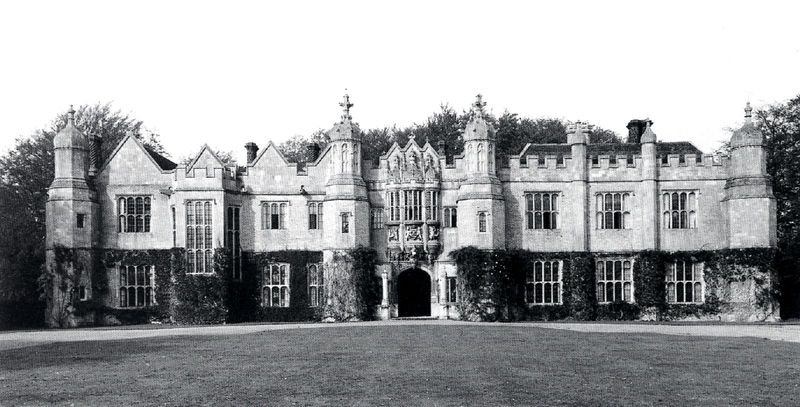
Titel: Hengrave Hall, Suffolk
Standort: (GB Suffolk) (EU - GB - Suffolk)
Schlagwörter: himmel, bäume, fenster, grau, tür, anlage, dach, gebäude, gras, haus, park, rasen, schloss, wiese, architektur, stein, england, front, wald, kamine, garten, ranken, ansicht, fassade, verlassen, dächer, giebel, symmetrie, tor, zinnen, foto, fotografie, eingang, erker, kreuz, kuppeln, türmchen, türme, palast, groß, schwarz-weiß, portal, efeu, doppelturm, könige, königlich, landsitz, entree, vorplatz, schwrzweiß, riesig, neogotik, neugotisch, tudor, manor, gefächert, waldschloss, entreee, hofsitz, schwrzweißfoto